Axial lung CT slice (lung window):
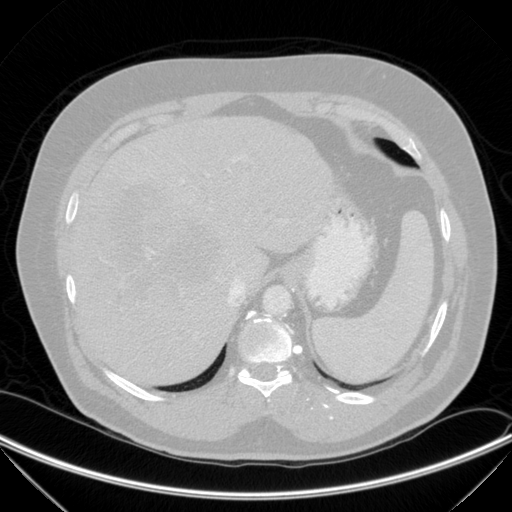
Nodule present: no